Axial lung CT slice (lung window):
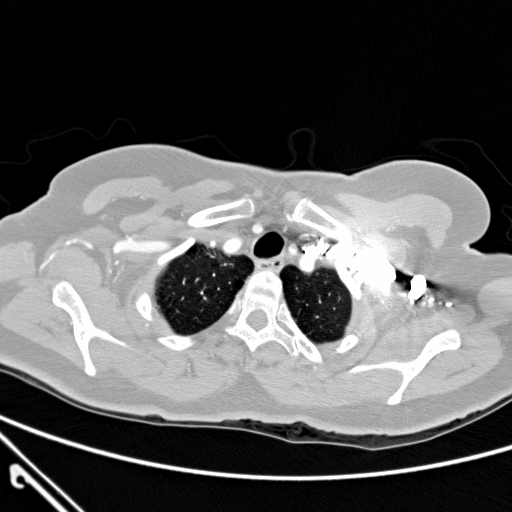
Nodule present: no